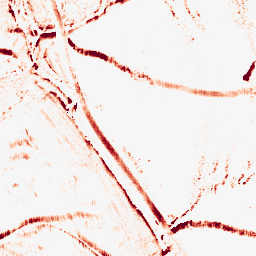
Category: morphological
Decomposition family: morphological_rect
Decomposition parameters: operation: opening
width: 5
height: 10
Upsampling method: cubic_catmull_rom
Upsampling parameters: scale: 4
Upsampling scale: 4